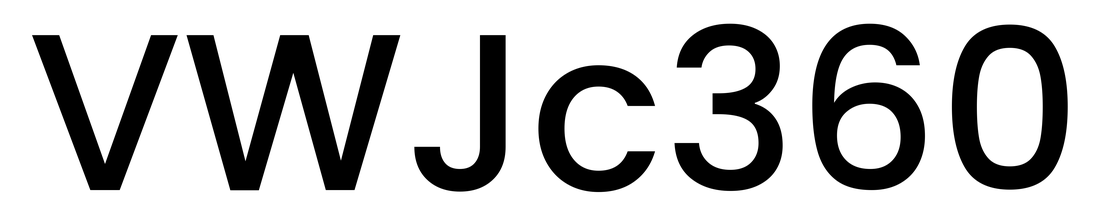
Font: Poppins-Medium